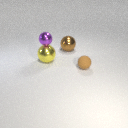
large yellow metal sphere below small purple metal sphere